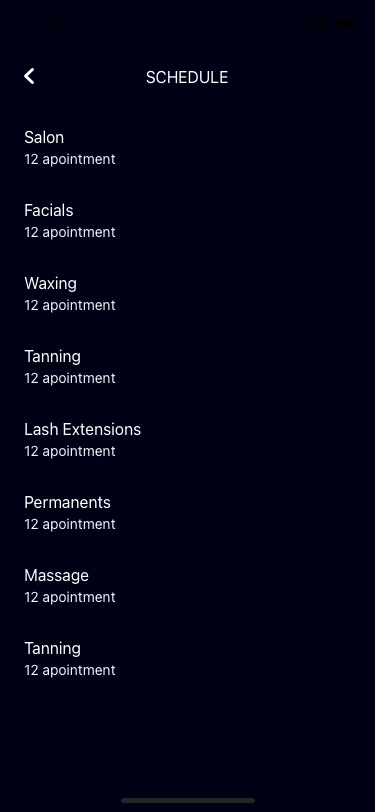
Text in this UI design:
Salon
12 apointment
Waxing
12 apointment
Lash Extensions
12 apointment
Massage
12 apointment
Facials
12 apointment
Tanning
12 apointment
Permanents
12 apointment
Tanning
12 apointment
SCHEDULE